Aerial crown-view tile of a tropical tree (Barro Colorado Island, Panama), acquired 20240611:
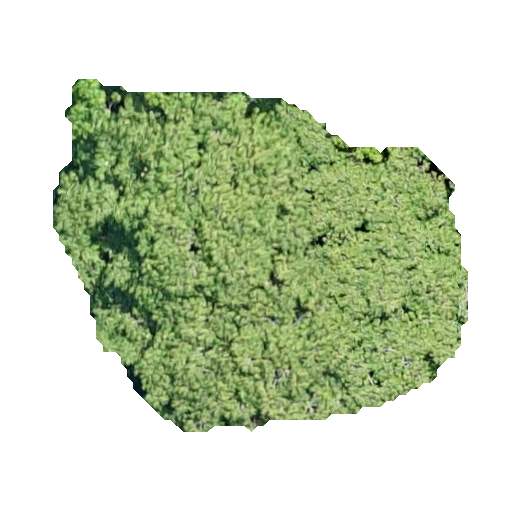
Species: Virola surinamensis
GBIF accepted scientific name: Virola surinamensis
Crown area: 172.026 m²